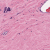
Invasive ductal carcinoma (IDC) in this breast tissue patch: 0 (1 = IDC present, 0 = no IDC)